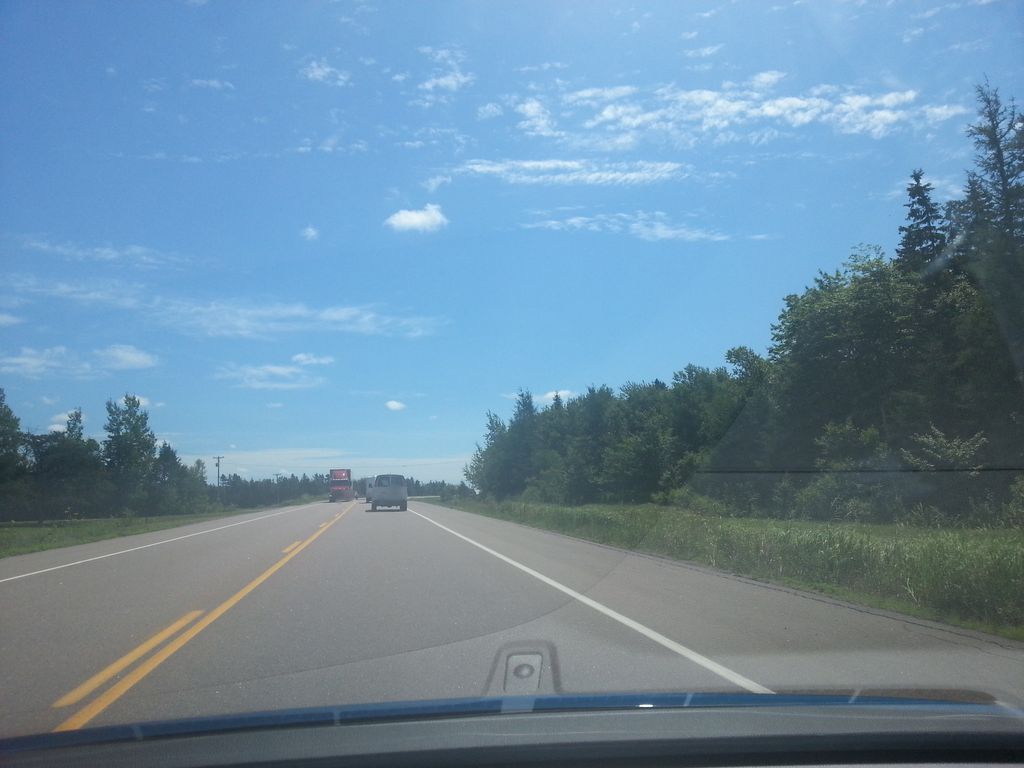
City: charlottetown